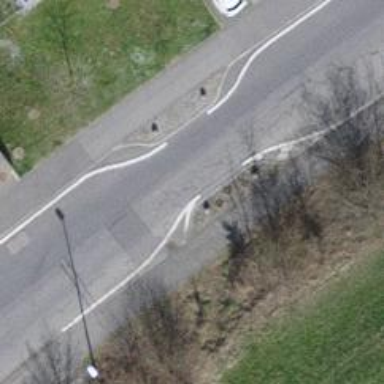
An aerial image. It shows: Traffic calming feature called choker.